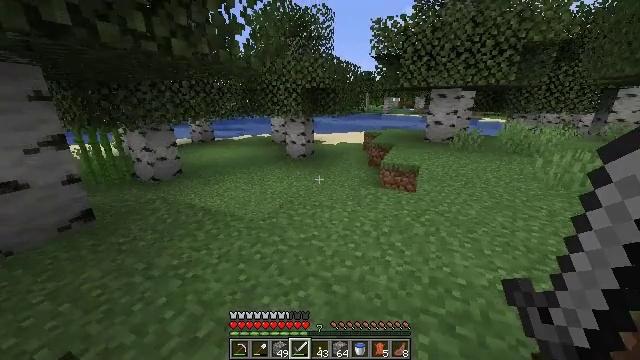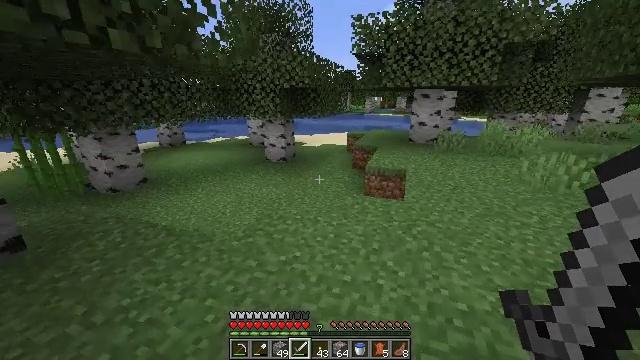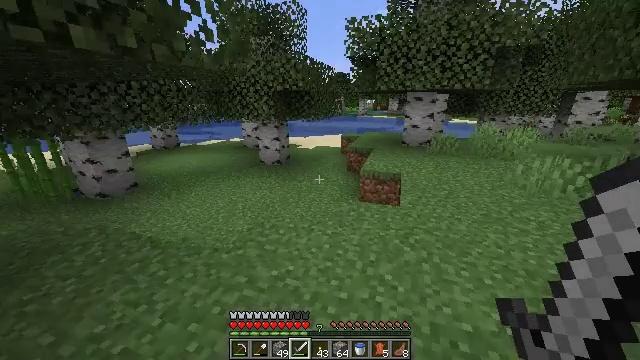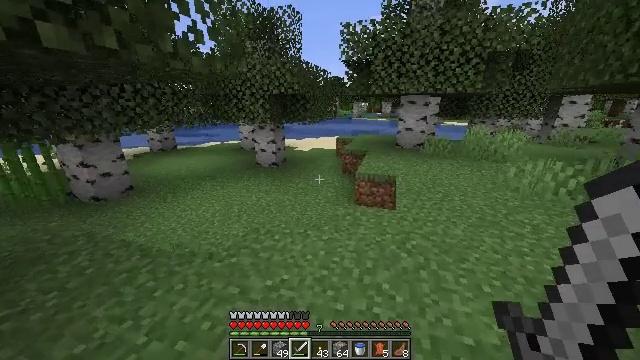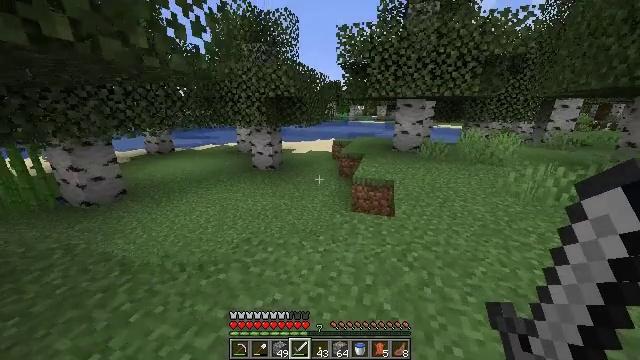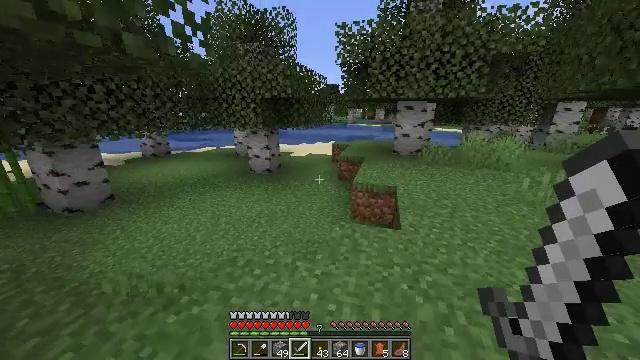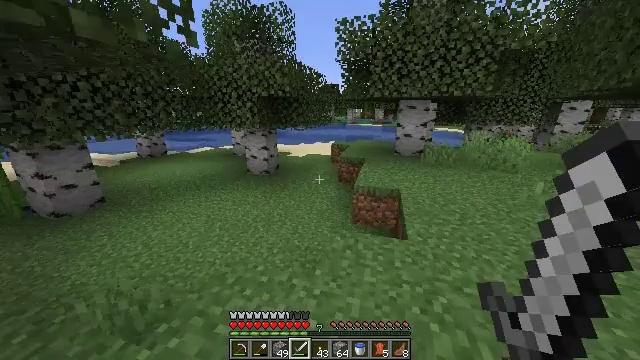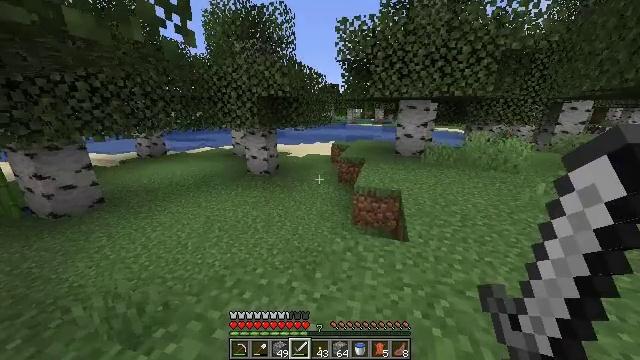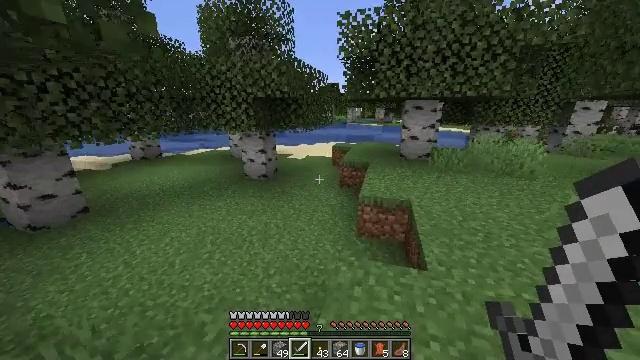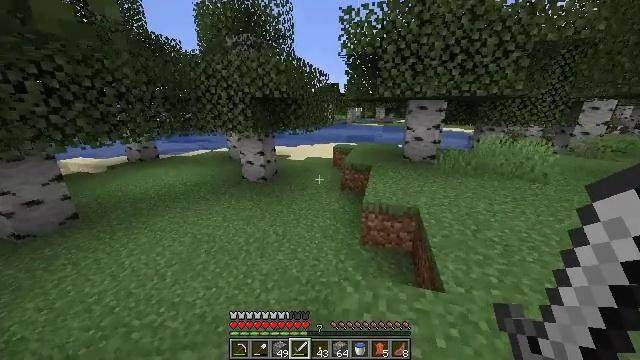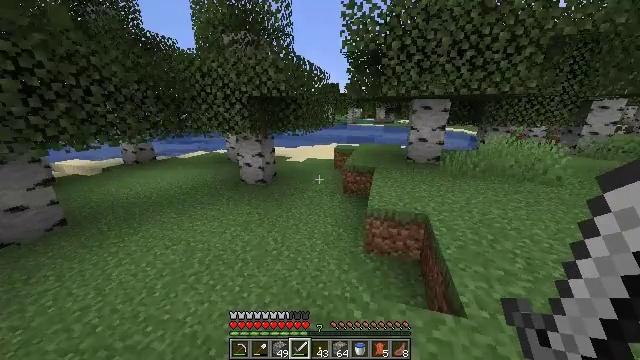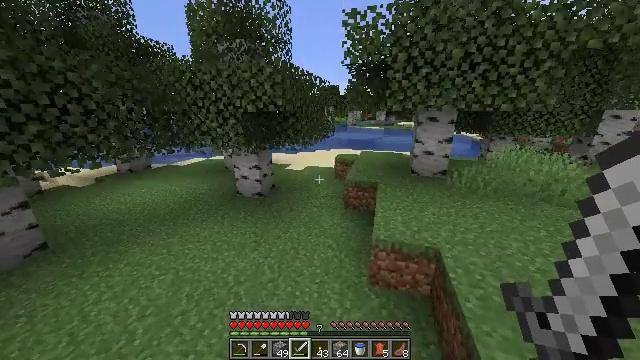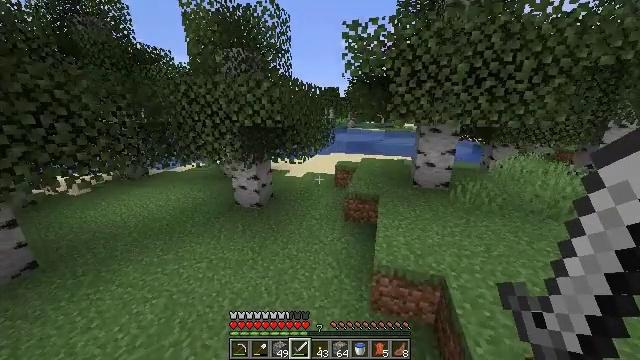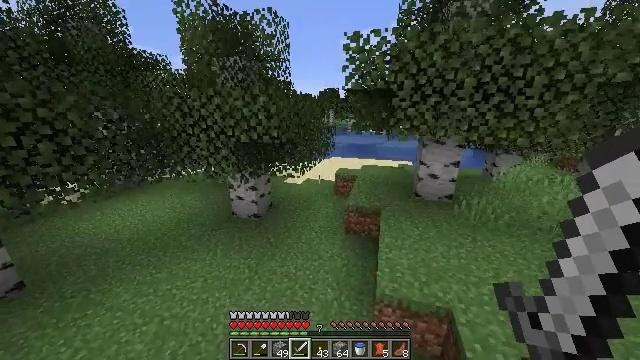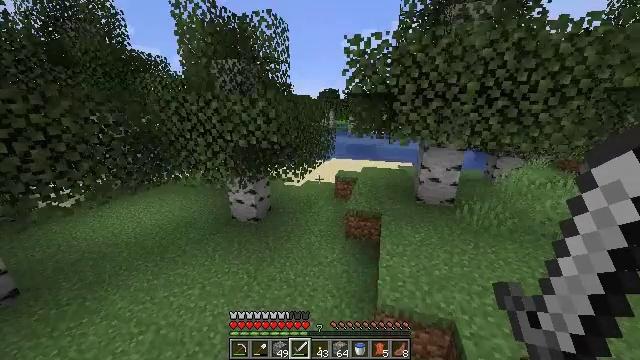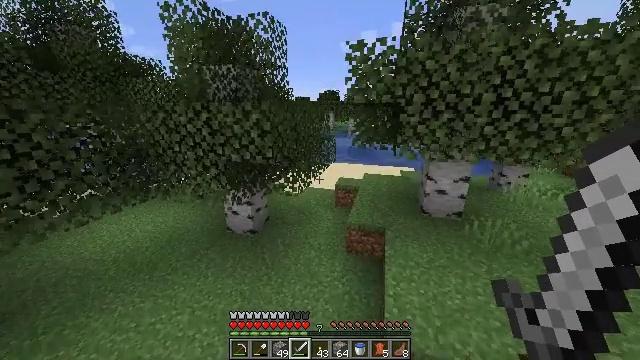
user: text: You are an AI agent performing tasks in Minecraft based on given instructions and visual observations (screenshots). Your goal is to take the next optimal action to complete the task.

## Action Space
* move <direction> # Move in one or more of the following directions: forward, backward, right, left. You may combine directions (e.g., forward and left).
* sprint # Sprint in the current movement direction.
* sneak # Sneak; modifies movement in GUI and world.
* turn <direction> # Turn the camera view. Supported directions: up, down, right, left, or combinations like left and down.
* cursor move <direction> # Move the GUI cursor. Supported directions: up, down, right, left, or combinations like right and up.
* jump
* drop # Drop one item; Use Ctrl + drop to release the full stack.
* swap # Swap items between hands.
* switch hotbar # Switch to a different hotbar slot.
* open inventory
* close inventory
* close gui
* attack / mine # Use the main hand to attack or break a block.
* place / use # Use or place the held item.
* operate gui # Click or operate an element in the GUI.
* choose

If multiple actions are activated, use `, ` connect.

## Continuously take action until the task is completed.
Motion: motion action
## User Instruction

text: Break the sugar cane.
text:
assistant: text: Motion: move forward, sprint, turn right
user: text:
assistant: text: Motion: move forward, sprint, turn right
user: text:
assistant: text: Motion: move forward, sprint, turn right
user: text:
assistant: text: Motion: move forward, sprint
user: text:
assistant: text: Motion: move forward, sprint
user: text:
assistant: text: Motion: move forward, sprint
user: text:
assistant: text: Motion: move forward, sprint
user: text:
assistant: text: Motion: move forward, sprint
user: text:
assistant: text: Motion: move forward, sprint
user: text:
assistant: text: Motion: move forward, sprint
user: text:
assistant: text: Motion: move forward, sprint, jump
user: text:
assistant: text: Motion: move forward, sprint, jump
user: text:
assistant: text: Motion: move forward, sprint, jump
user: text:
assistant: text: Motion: move forward, sprint, jump
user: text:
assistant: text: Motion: move forward, sprint, jump
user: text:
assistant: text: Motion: move forward, sprint, jump
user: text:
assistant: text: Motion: move forward, sprint, jump
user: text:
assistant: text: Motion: move forward, sprint, turn right and up, jump
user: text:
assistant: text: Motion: move forward, sprint, turn right, jump
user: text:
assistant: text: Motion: move forward, sprint, turn right
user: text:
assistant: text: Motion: move forward, sprint
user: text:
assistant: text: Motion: move forward, sprint
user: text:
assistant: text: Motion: move forward, sprint
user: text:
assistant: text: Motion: move forward, sprint
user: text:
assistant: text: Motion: move forward and move left, sprint
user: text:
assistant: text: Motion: move forward and move left, sprint
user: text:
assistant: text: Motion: move forward and move left, sprint
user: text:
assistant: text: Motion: move forward and move left, sprint
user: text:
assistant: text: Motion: move forward and move left, sprint
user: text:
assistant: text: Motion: move forward and move left, sprint